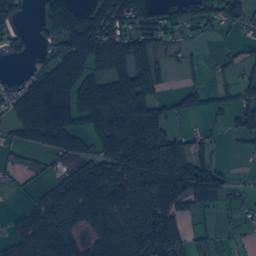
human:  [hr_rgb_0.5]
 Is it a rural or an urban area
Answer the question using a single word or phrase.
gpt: rural

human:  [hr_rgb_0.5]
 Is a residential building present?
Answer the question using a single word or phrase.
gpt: yes

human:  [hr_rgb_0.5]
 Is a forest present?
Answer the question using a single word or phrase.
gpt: yes

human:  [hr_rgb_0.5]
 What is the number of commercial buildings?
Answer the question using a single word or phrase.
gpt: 4

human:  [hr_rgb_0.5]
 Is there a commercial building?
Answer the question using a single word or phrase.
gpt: yes

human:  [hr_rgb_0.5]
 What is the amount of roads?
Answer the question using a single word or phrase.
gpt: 170

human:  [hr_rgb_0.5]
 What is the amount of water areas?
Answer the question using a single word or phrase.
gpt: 33

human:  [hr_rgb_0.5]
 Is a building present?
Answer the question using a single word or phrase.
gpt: yes

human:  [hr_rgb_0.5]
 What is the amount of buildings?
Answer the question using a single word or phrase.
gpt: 273

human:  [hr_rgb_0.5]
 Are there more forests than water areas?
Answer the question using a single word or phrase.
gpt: yes

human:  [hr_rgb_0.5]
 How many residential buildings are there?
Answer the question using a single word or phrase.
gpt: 262

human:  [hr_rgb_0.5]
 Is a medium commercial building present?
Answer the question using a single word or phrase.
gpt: no

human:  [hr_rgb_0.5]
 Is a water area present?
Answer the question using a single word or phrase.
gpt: yes

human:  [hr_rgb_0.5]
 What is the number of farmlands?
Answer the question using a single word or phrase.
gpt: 23

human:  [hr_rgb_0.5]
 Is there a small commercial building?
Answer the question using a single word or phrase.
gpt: yes

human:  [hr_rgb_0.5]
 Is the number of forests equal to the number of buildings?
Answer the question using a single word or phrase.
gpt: no

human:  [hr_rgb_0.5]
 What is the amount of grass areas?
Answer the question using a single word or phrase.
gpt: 170

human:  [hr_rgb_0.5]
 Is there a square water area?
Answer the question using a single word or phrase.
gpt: yes

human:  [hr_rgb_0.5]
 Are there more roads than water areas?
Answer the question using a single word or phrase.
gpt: yes

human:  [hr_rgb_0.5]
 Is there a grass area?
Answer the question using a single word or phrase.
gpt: yes

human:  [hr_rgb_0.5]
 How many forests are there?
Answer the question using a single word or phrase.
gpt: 274

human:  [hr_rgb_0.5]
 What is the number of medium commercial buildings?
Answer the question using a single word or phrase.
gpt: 0

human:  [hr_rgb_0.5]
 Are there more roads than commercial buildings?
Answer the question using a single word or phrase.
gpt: yes

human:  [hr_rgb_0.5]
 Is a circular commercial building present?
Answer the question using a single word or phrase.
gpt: no

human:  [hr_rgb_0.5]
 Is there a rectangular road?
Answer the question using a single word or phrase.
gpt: no

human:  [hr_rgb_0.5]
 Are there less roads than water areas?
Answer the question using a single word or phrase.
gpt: no

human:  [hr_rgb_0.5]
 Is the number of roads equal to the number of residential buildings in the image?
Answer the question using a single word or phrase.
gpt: no

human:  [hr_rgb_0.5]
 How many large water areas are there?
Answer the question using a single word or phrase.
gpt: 4

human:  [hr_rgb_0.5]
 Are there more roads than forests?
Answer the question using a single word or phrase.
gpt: no

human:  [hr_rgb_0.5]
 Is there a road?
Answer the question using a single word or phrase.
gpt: yes

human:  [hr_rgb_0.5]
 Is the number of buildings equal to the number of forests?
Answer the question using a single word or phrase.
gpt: no

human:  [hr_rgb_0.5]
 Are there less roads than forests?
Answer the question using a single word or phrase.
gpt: yes

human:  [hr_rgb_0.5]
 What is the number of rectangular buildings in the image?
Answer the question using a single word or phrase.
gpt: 201

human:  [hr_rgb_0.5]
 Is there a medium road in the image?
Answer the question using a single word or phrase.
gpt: no

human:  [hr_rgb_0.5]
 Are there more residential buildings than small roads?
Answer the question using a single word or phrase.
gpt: yes

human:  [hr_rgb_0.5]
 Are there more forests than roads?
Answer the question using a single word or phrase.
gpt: yes

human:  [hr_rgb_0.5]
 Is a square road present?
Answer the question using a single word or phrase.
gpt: no

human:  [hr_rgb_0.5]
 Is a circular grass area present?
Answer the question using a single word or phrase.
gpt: yes

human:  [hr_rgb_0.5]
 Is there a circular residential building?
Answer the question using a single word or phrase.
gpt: yes

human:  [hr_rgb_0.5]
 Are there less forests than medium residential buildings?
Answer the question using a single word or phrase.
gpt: no

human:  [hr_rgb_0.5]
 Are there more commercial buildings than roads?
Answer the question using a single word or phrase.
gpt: no

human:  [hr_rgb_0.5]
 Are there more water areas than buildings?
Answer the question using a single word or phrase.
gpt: no

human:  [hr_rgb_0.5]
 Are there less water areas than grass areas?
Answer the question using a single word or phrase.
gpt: yes

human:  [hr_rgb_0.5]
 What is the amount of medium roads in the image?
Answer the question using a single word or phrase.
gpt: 0

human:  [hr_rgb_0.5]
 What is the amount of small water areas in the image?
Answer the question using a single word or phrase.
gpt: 22

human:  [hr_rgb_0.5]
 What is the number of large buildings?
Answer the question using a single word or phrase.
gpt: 0

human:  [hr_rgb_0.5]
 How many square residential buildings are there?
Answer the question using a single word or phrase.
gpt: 1

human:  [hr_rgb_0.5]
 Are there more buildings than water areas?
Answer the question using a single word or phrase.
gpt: yes

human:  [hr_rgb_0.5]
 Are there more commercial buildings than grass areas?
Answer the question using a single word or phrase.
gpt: no

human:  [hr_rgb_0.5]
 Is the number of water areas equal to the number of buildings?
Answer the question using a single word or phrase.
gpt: no

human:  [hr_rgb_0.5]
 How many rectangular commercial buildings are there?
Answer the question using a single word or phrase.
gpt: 1

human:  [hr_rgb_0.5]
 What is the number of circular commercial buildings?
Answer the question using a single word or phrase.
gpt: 0

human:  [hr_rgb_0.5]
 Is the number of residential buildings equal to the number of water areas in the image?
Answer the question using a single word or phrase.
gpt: no

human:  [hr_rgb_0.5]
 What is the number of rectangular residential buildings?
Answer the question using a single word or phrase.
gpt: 196

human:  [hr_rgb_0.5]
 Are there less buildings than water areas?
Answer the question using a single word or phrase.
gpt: no

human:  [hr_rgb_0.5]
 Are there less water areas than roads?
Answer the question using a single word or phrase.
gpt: yes

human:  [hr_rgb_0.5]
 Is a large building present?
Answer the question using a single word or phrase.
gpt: no

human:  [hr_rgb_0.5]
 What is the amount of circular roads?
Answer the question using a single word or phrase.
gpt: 0

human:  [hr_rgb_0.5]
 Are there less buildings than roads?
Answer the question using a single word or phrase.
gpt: no

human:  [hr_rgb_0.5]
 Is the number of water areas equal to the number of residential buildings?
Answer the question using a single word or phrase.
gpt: no

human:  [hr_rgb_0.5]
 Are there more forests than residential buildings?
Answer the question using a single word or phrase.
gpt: yes

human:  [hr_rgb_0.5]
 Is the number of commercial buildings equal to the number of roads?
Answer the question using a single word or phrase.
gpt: no

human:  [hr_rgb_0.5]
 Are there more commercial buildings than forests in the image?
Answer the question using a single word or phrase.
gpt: no

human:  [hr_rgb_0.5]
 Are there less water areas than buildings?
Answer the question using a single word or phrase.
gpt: yes